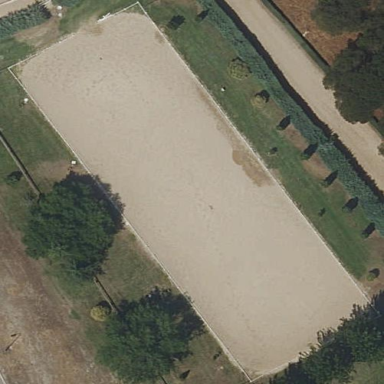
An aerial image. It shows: Equestrian pitch on the ground for leisure land use.